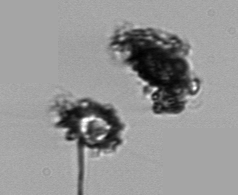
Label: Thalassiosira_TAG_external_detritus